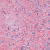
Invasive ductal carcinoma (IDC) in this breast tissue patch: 1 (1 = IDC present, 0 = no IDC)